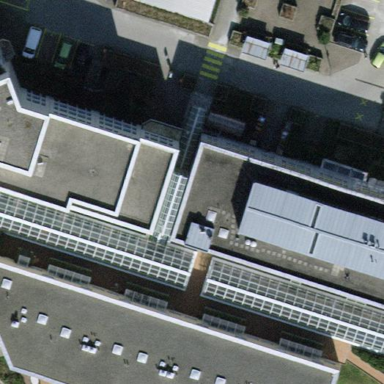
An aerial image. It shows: Glass roof of building.